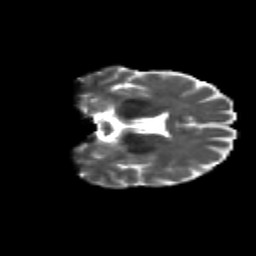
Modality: T2w
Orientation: coronal
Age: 59
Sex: female
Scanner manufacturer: siemens
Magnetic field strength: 3 T
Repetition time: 4.71 s
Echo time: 0.0906 s